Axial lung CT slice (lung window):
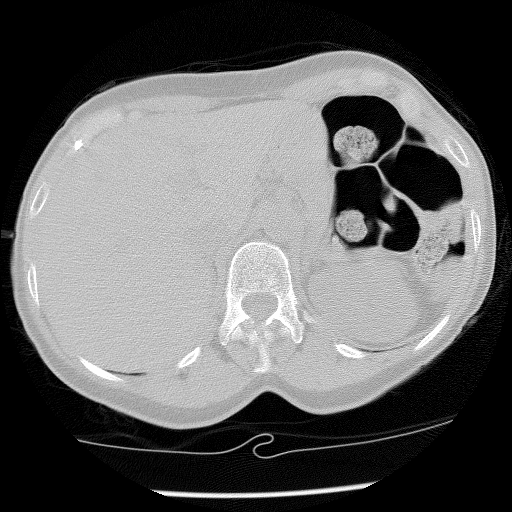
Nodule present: no